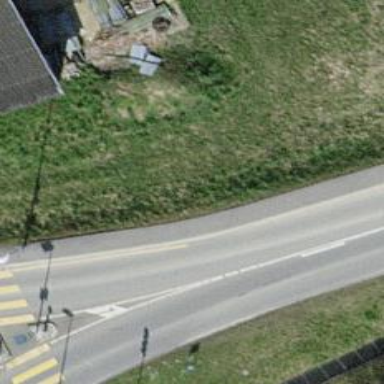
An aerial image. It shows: Bus stop with platform for public transport.